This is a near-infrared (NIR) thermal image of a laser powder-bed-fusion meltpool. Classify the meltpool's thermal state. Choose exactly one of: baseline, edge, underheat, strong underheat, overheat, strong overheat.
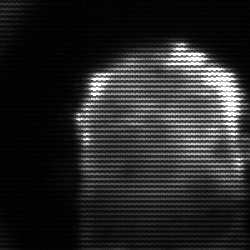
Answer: baseline